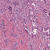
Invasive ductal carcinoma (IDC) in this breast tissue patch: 1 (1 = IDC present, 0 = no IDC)